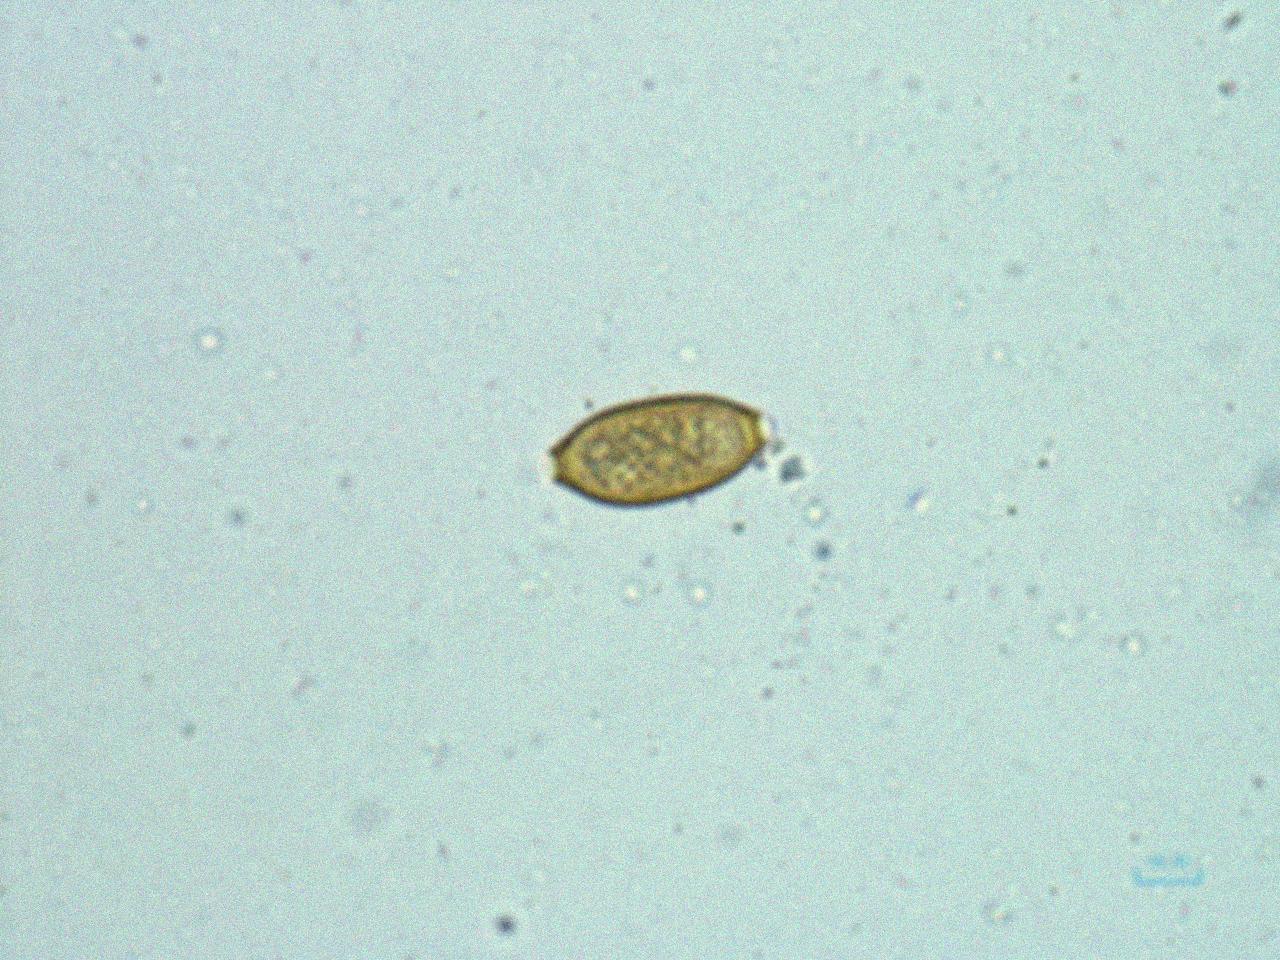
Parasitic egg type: Trichuris trichiura